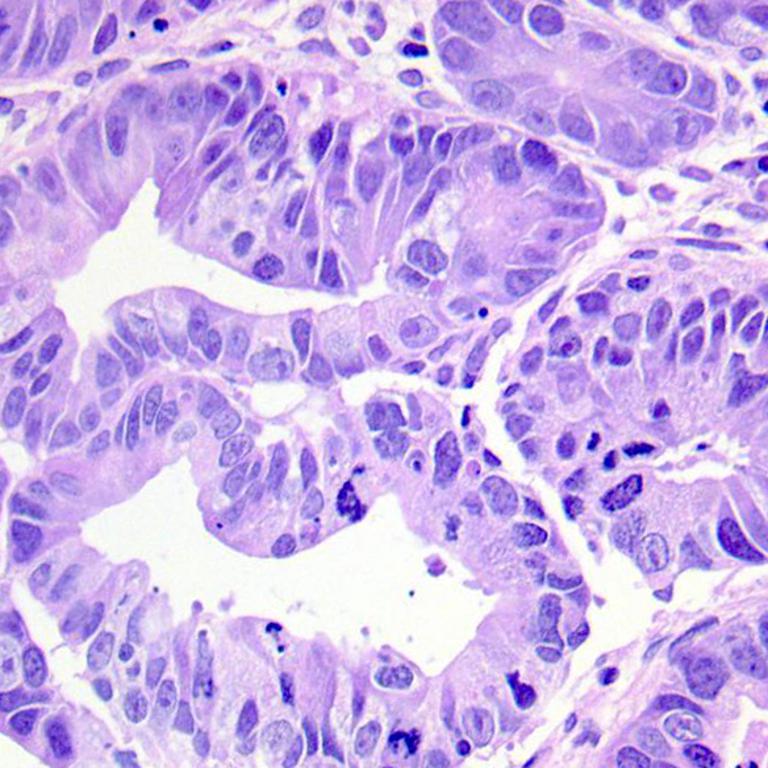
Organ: colon
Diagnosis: adenocarcinomas